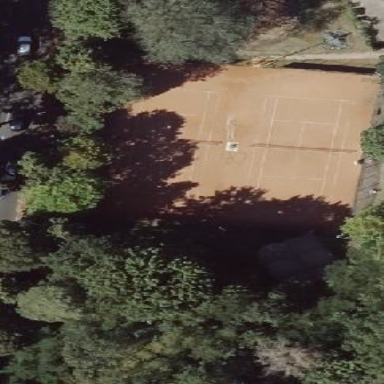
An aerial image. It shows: Tennis court on the leisure land pitch.